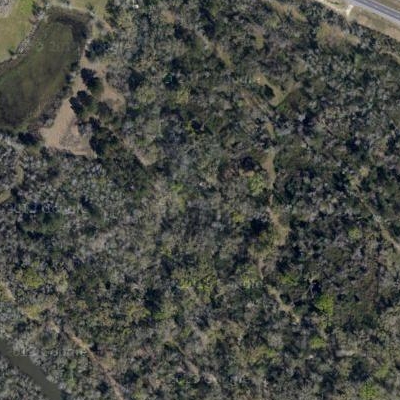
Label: eForest